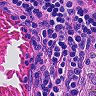
Metastatic tissue present: no